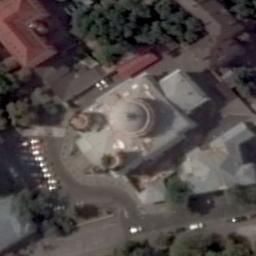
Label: church